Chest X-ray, AP view. Patient: 60 years old, sex M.
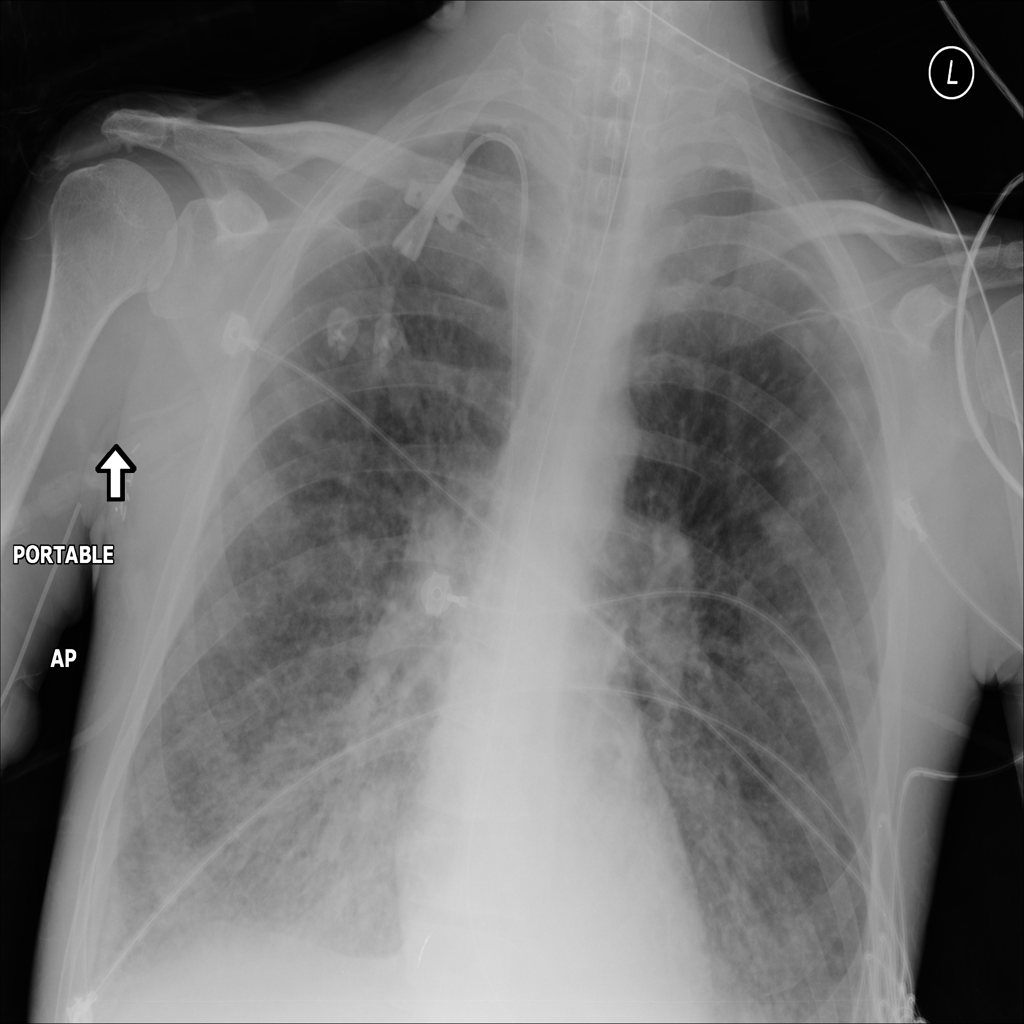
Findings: No Finding